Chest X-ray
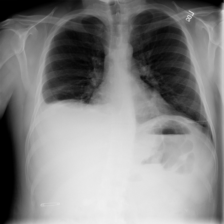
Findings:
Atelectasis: positive
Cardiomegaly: negative
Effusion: positive
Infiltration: negative
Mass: negative
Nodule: negative
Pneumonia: negative
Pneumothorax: negative
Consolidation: negative
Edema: negative
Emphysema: negative
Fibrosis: negative
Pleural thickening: negative
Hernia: negative